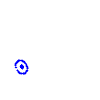
Particle: electron